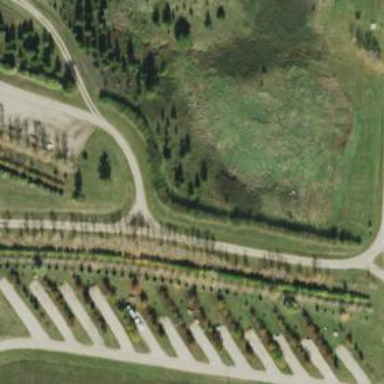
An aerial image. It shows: Row of trees in natural setting.